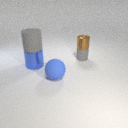
small gray rubber cylinder to the right of large blue metal cylinder